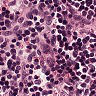
Metastatic tissue present: no